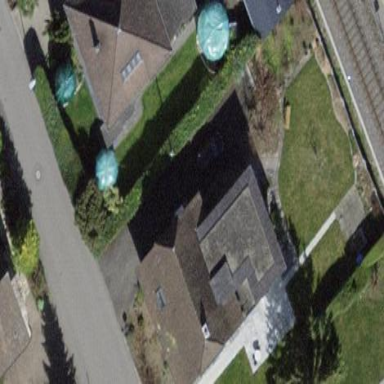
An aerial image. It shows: Residential building with half-hipped roof shape.